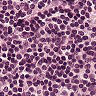
Metastatic tissue present: no